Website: ulta-beauty
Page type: store-pickup
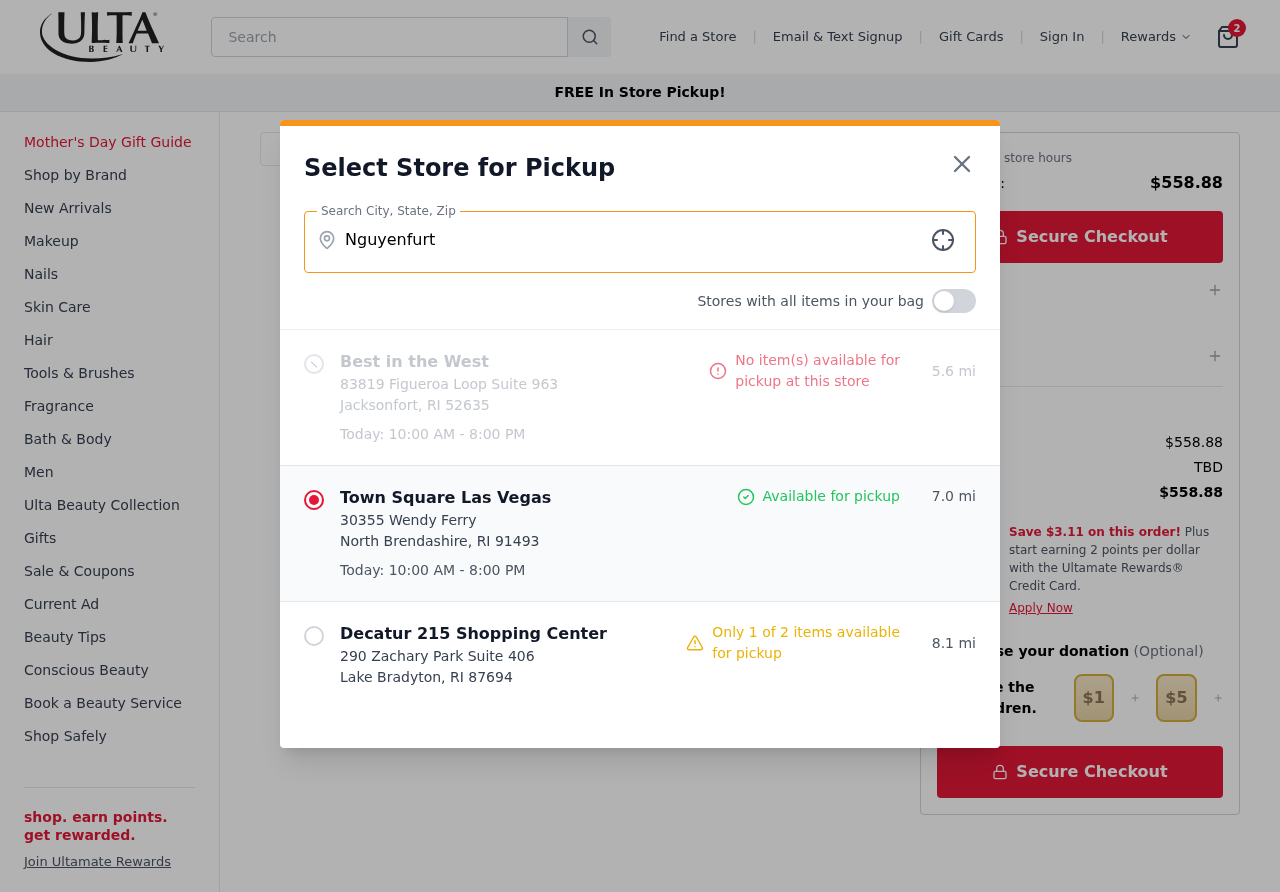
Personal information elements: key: PII_CITY
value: Nguyenfurt
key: PII_LOCATION1_CITY_STATE_ZIP
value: Jacksonfort, RI 52635
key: PII_LOCATION1_NAME
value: Best in the West
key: PII_LOCATION1_STREET
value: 83819 Figueroa Loop Suite 963
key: PII_LOCATION2_CITY_STATE_ZIP
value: North Brendashire, RI 91493
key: PII_LOCATION2_NAME
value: Town Square Las Vegas
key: PII_LOCATION2_STREET
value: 30355 Wendy Ferry
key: PII_LOCATION3_CITY_STATE_ZIP
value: Lake Bradyton, RI 87694
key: PII_LOCATION3_NAME
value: Decatur 215 Shopping Center
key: PII_LOCATION3_STREET
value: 290 Zachary Park Suite 406
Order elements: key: ORDER_NUM_ITEMS
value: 2
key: ORDER_TOTAL
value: $558.88
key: ORDER_SUBTOTAL
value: $558.88
Search elements: key: HEADER_SEARCH
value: Search
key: SEARCH_STORE_LOCATION
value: Nguyenfurt